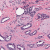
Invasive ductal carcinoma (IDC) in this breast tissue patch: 1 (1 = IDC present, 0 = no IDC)